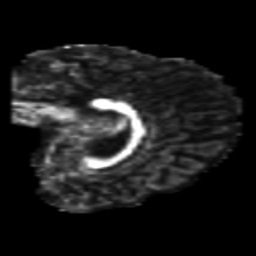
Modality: FA
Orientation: sagittal
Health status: healthy
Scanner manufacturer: philips
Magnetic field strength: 3 T
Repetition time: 6.964 s
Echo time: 0.092 s